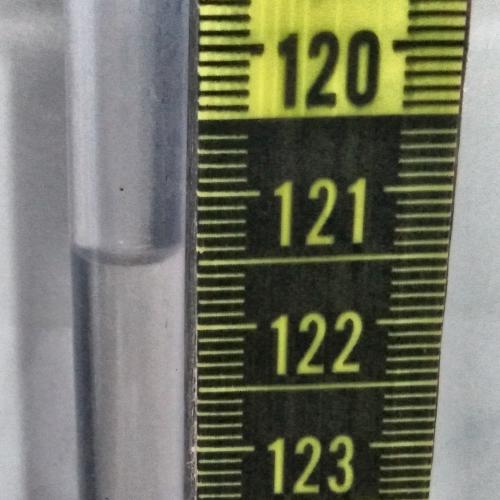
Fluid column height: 121.5 cm